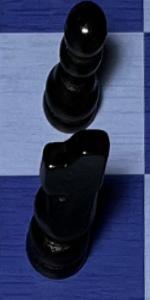
Label: Knight_Black